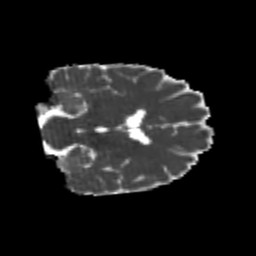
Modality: MD
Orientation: coronal
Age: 21
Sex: female
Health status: healthy
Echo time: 0.074 s